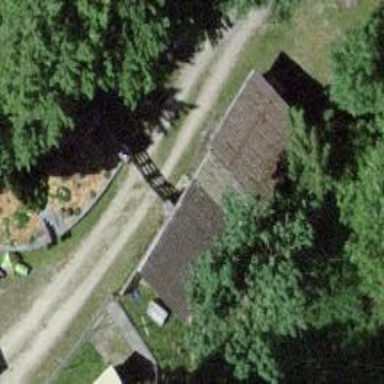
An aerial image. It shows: Gate.